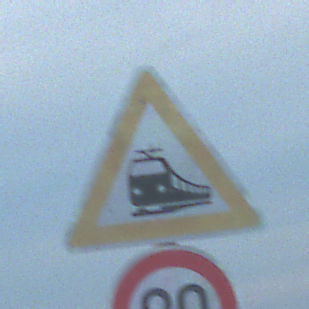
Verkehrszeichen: Bahnuebergang
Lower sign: Geschwindigkeit80
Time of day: SunriseSunset
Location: Outdoor (Beach)
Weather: PartlyCloudy
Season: NotSpecified
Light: Natural